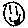
Label: smiley face